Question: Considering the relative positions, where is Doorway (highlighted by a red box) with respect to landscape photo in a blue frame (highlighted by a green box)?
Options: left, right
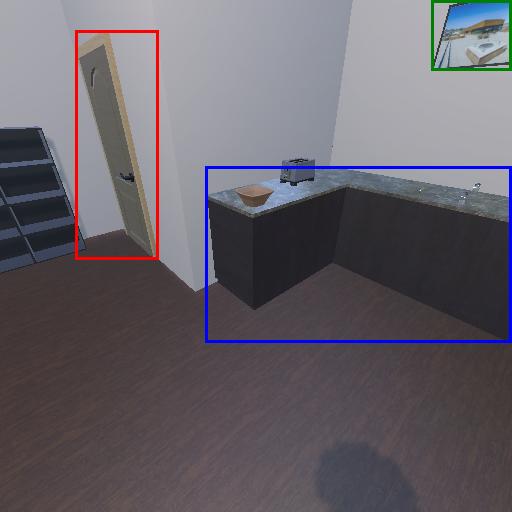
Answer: left